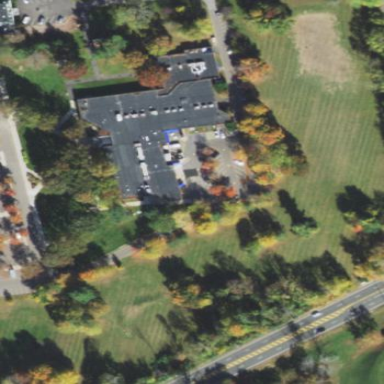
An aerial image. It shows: Clinic.